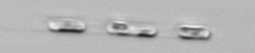
Label: Skeletonema